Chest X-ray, PA view. Patient: 54 years old, sex F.
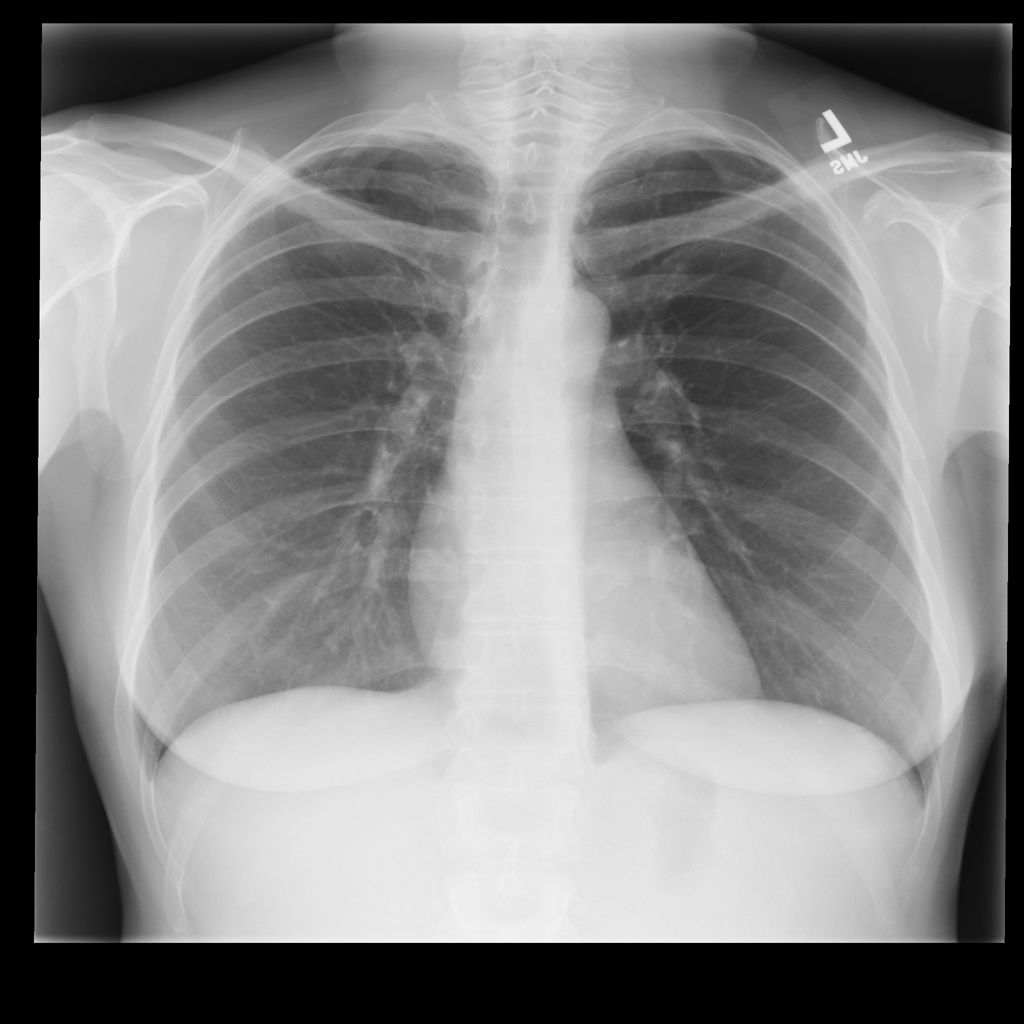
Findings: No Finding